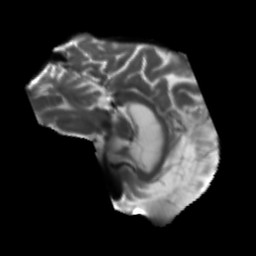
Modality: T2w
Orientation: sagittal
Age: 71
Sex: male
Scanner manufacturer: siemens
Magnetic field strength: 3 T
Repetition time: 5.25 s
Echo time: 0.08 s